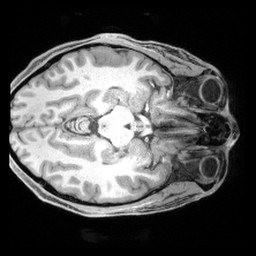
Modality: T1w
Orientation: axial
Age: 46
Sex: male
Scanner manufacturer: siemens
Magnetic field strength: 3 T
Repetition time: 2.4 s
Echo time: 0.00195 s